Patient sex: M
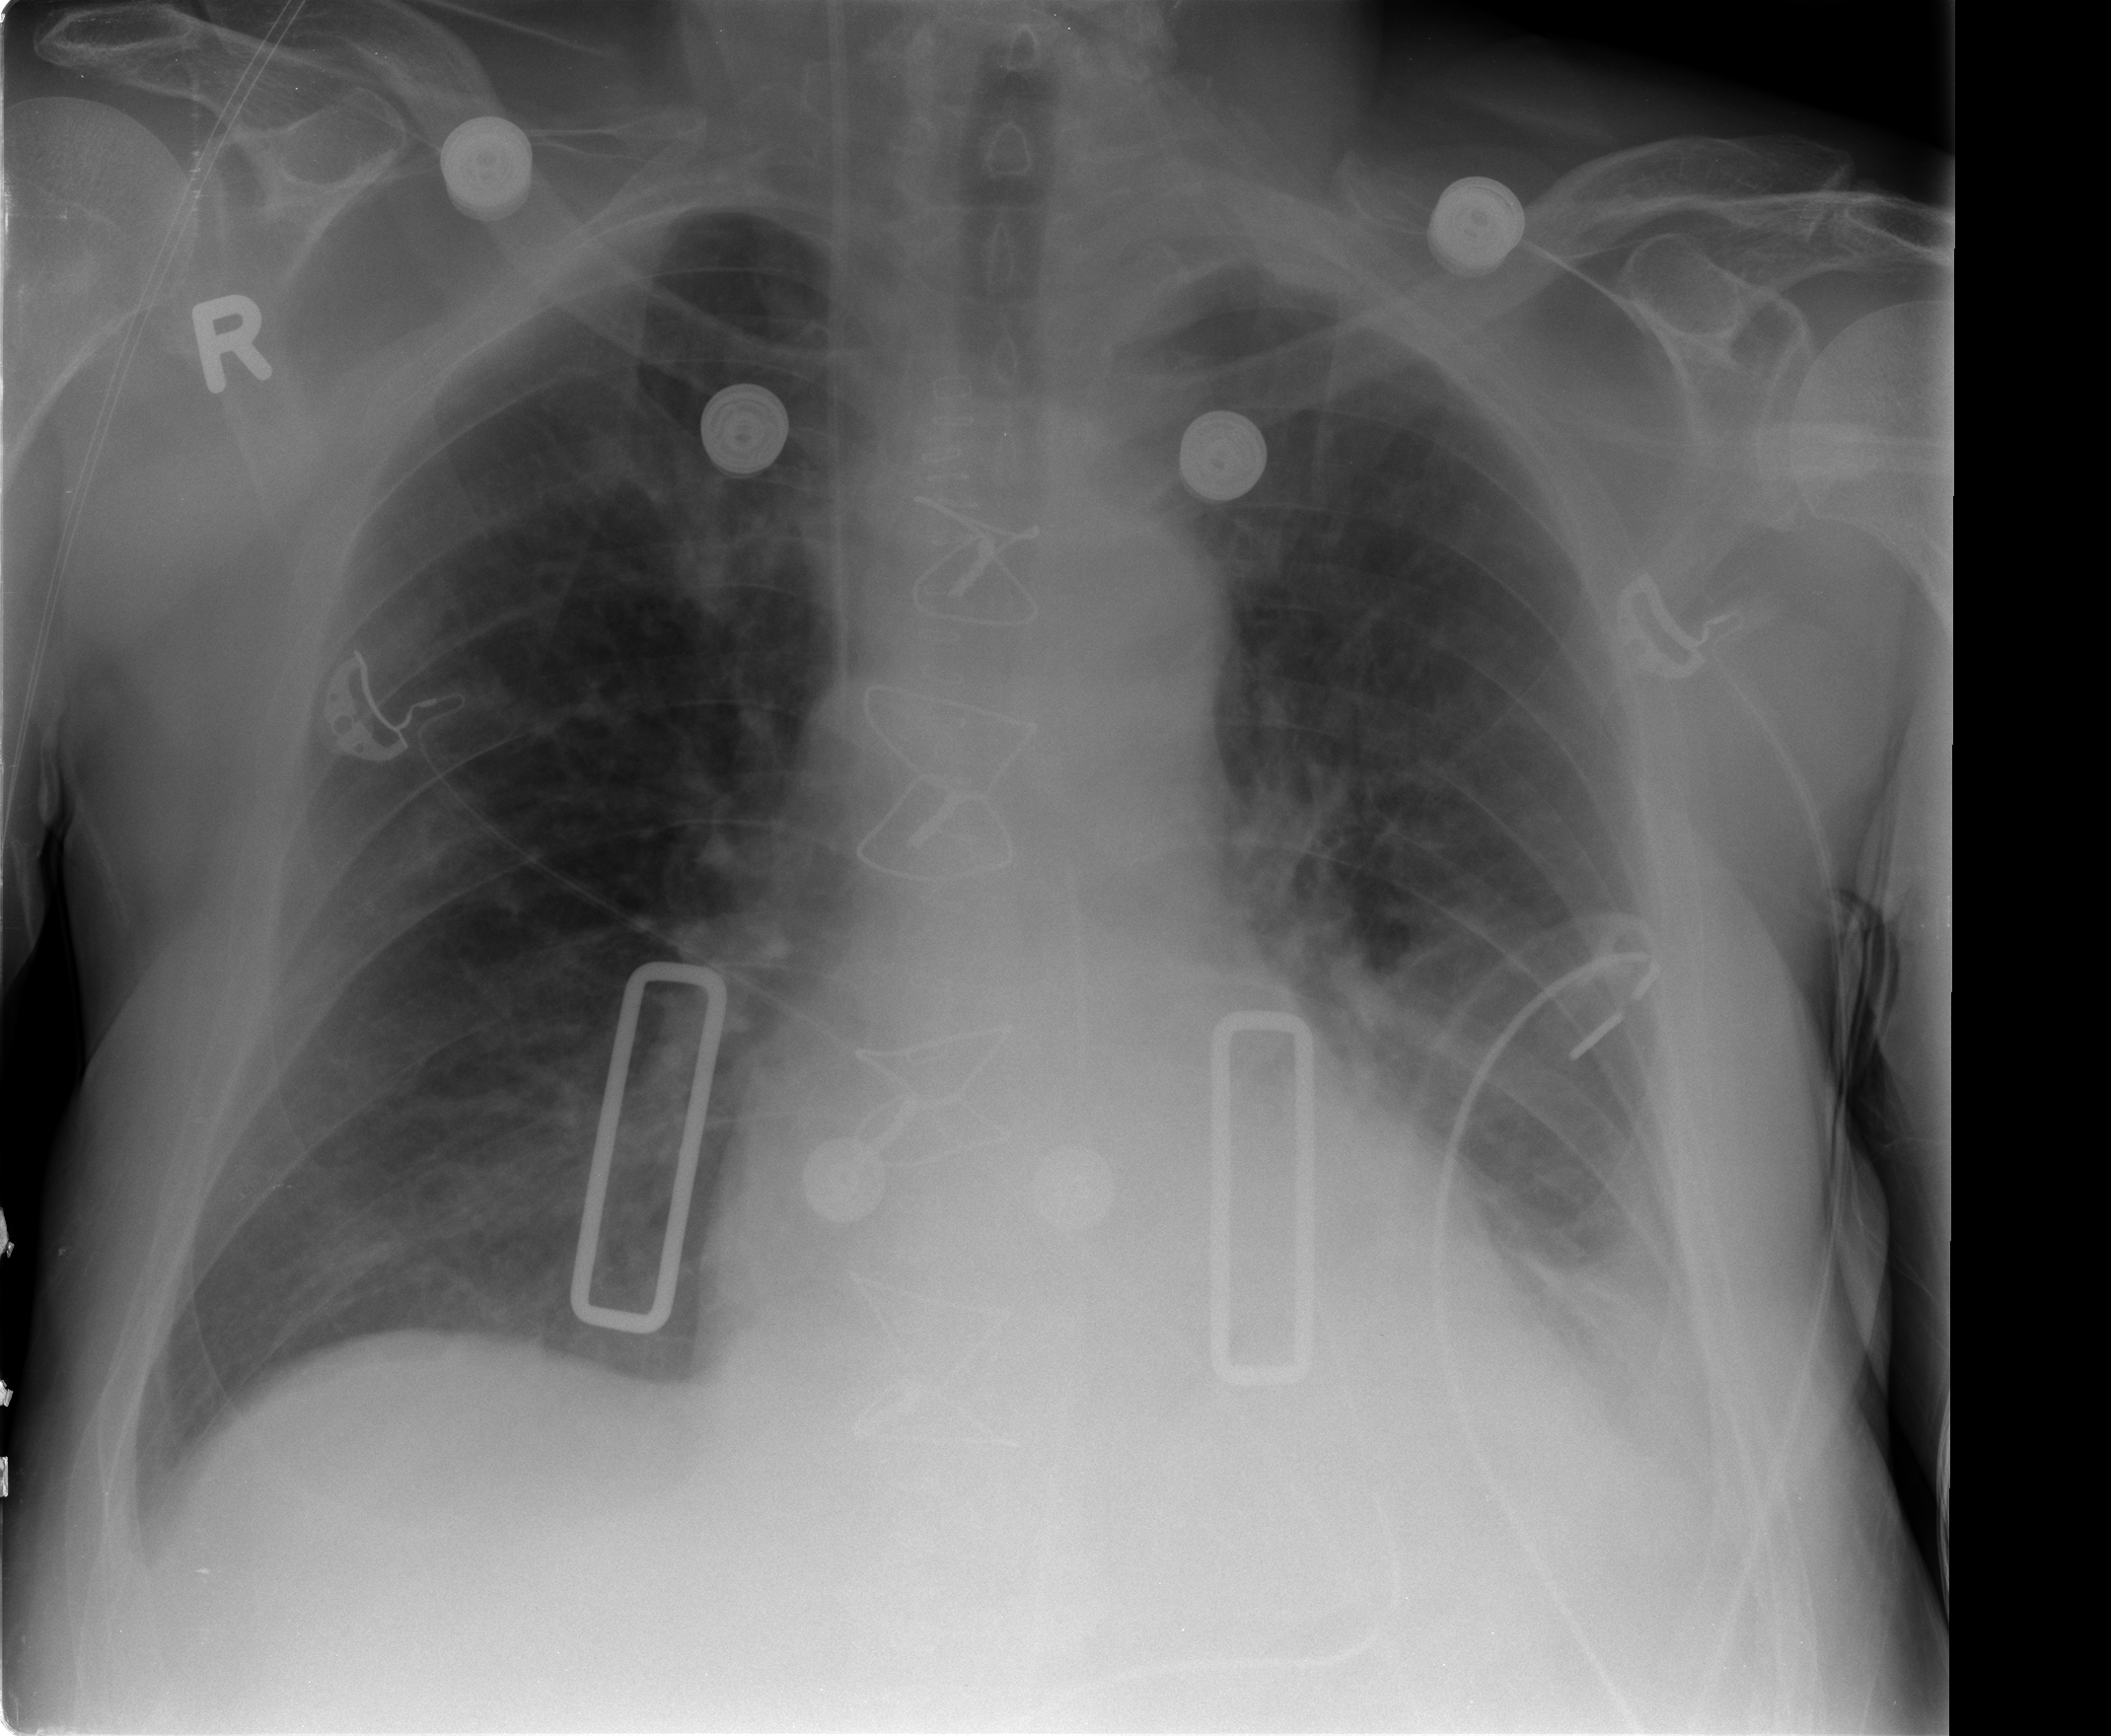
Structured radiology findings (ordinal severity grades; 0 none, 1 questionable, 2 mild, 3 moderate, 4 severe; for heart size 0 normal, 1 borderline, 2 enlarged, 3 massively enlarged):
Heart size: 2
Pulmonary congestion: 0
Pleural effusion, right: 1
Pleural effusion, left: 1
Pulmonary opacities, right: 0
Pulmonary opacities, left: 0
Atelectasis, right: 0
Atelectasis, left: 2